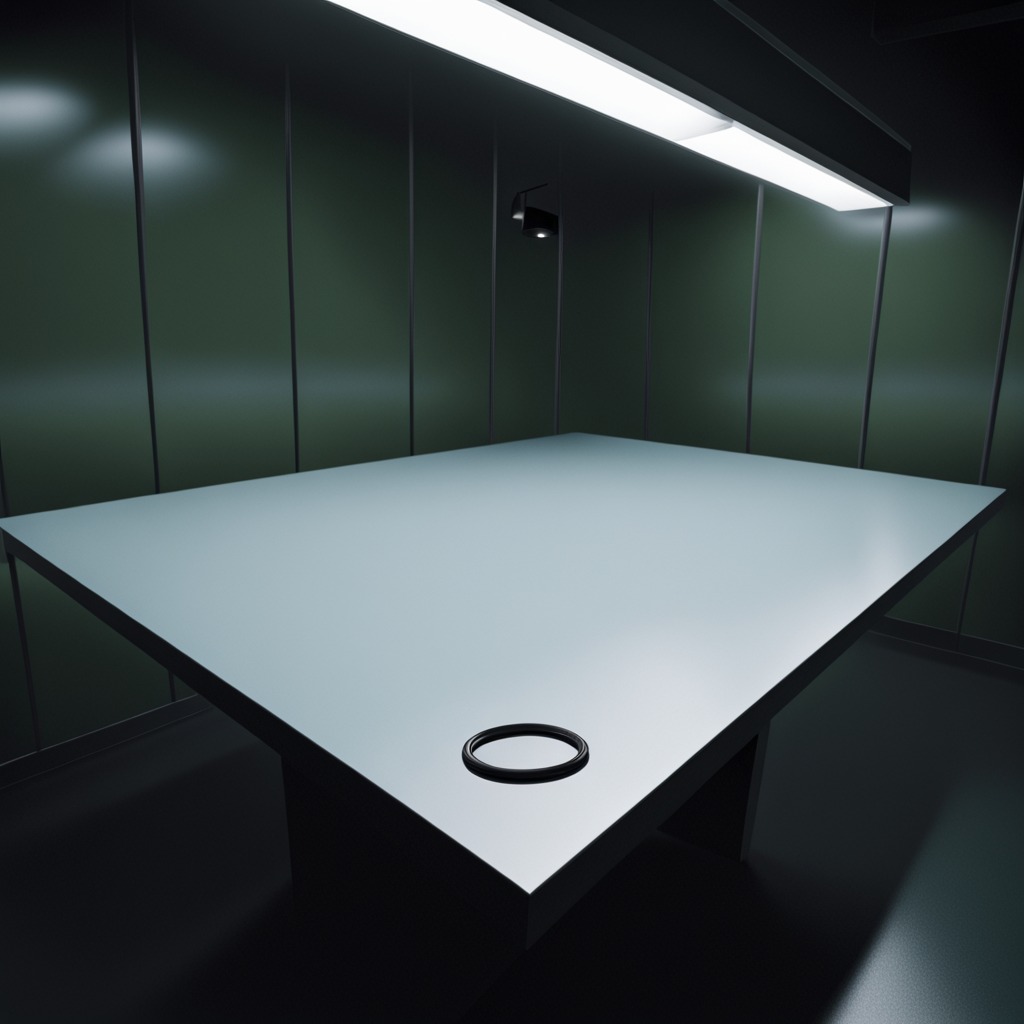
A rubber O-ring lying on a clean empty table in a railway signal maintenance room lit by harsh overhead fluorescents photorealistic surface textures crisp shadows high dynamic range